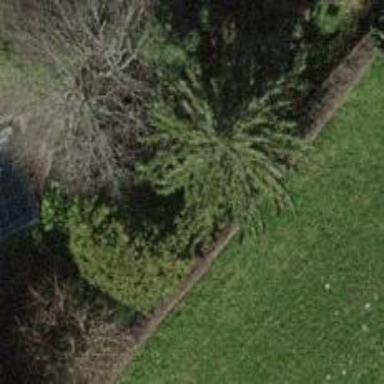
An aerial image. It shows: Urban tree with evergreen needle-leaved foliage.